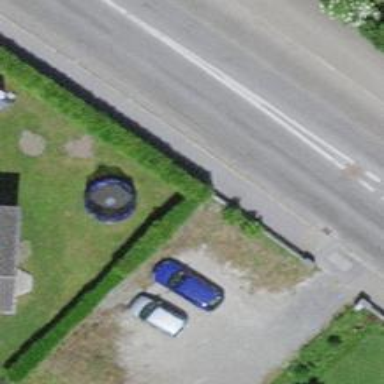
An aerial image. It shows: Hedge acting as barrier.